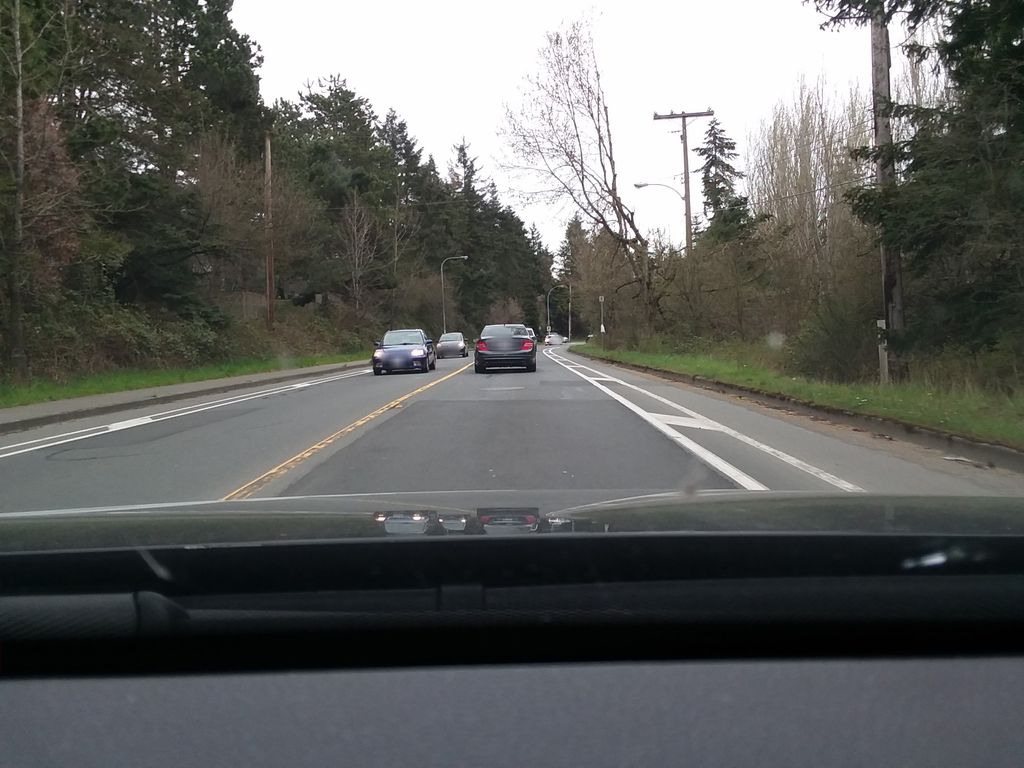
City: victoria